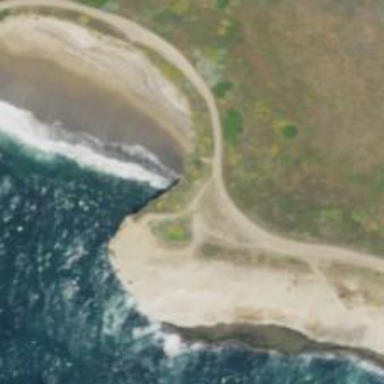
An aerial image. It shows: Scenic beach with natural beauty.